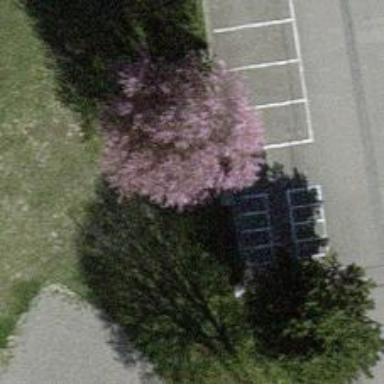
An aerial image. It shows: Beautiful tree in nature.